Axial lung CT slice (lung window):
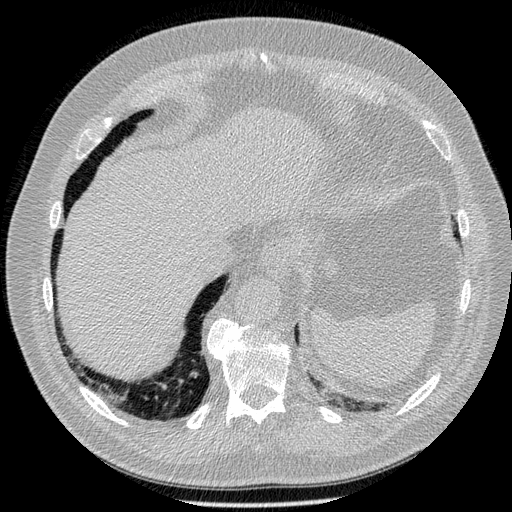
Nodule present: no